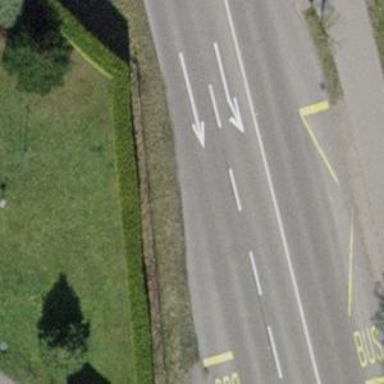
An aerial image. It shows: Public transport stop position.